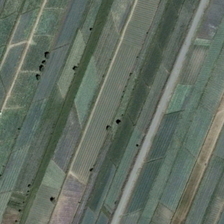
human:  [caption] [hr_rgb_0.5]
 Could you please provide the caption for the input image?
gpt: the farm is divided into different parts .

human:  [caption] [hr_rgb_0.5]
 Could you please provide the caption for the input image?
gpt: many long ribbon pieces of farmlands are together .

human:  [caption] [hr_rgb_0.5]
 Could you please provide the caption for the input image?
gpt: a few crooked paths pass through the farm .

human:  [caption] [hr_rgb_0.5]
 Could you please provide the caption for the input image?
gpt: many long ribbon pieces of farmlands are together .

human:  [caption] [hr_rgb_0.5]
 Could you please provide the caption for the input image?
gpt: the farm is divided into different parts .